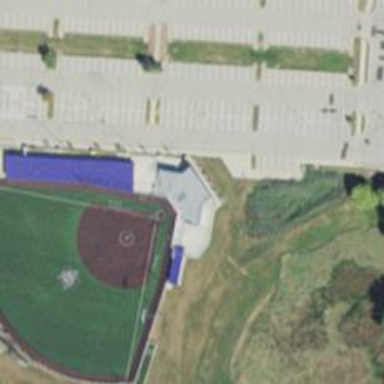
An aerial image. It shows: Bleachers on leisure land.